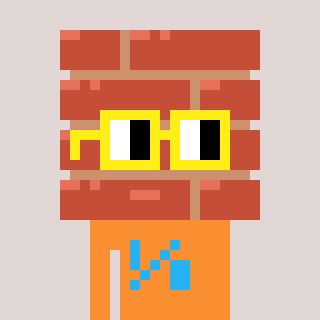
a pixel art character with square yellow glasses, a wall-shaped head and a orange-colored body on a warm background